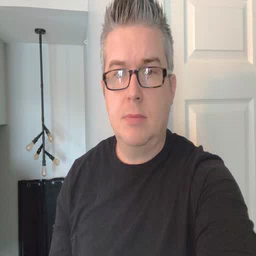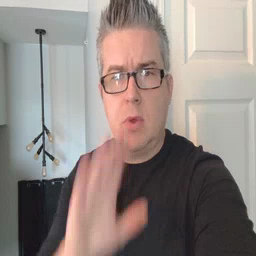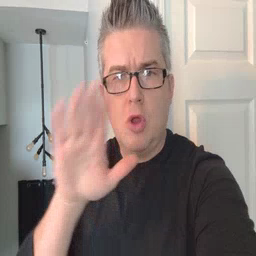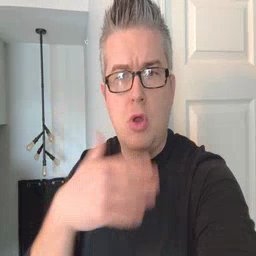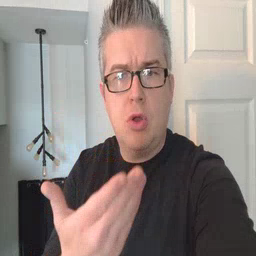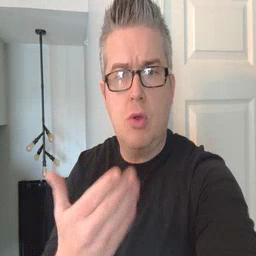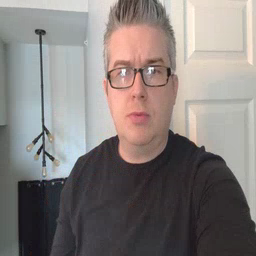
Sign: all